Question: I have a UITabbarController with a UINavigationController. The view in the NavigationController presents an MVC (AddClockNavigationController). This MVC has a nib with an view and an UINavigationController. The NavigationController.view is added as an subview to the MVC's view.
The NavigationController in my MVC has two buttons, an Cancel and an Done. When pressing either one of them the MVC should be dismissed.
The IBActions of these buttons are in the UINavigationController's view (AddClockViewController), but whenever pressing them the MVC does not dissappear.
If I put the actions into the MVC, it does disapear.
If I put the function in my MVC and call it from my viewController using [self.parentViewController myFunction] it does not disappear.
How can I get it to disappear from my view?
I guess my explenation is quite messy but I hope you understand it.
A view from my IB:

Best regards,
Paul Peelen
I have tried this with '[self dismissModalViewControllerAnimated:YES];', '[self.parentViewController dismissModalViewControllerAnimated:YES];', '[self.navigationController dismissModalViewControllerAnimated:YES];', '[self.parentViewController.navigationController dismissModalViewControllerAnimated:YES];' and, as stated, with a function in the parentView dismissing it. Nothing works.
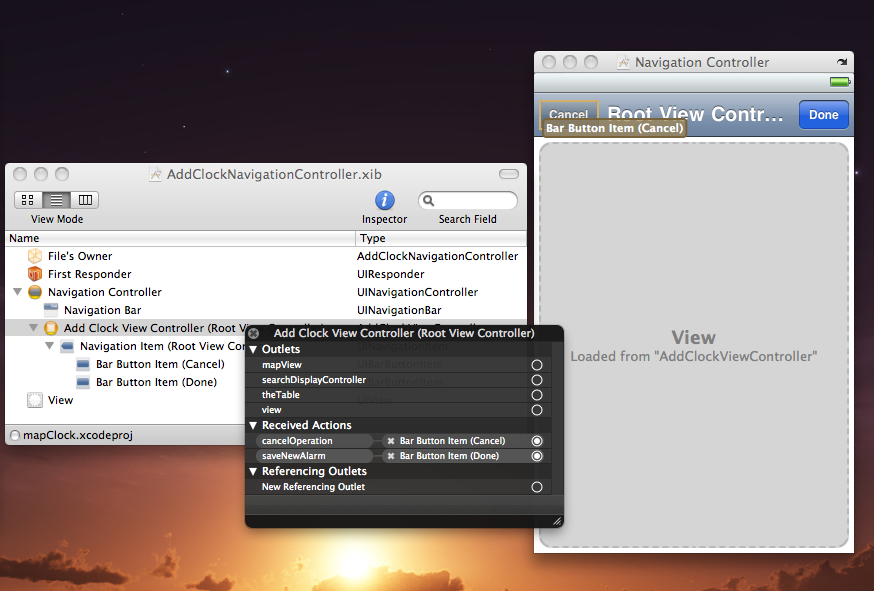
Answer: When some view controller presents another one, it becomes a parent view controller. So if you want to dismiss your modal view controller, then you have to choices:
1. from the parent view controller call [self dismissModalViewControllerAnimated: YES];
OR
1. from the modal view controller call [self.parentViewController dismissModalViewControllerAnimated: YES];
You actually don't need the navigation controller (cause you don't push/pop any view controllers). Just add the UINavigationBar to your MVC and place buttons on it. Then add actions to them and do choice #2.
Your code is not working because navigation controller has no parent, as it wasn't presented as modal.